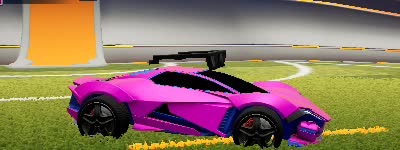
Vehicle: werewolf